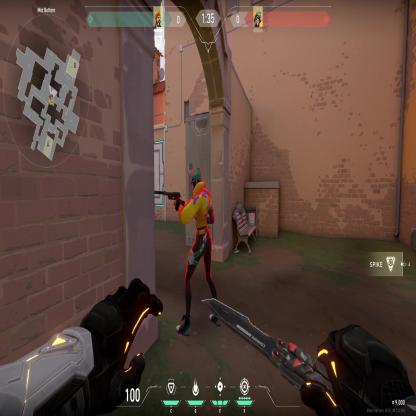
Label: enemy